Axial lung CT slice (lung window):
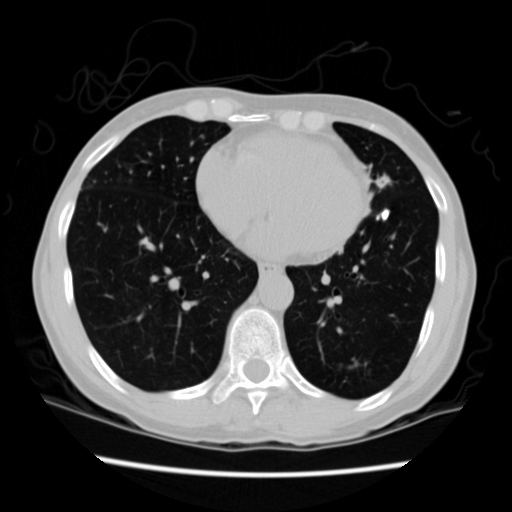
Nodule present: yes
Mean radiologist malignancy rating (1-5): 1.75